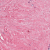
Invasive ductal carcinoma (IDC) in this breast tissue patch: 0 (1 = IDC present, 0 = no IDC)